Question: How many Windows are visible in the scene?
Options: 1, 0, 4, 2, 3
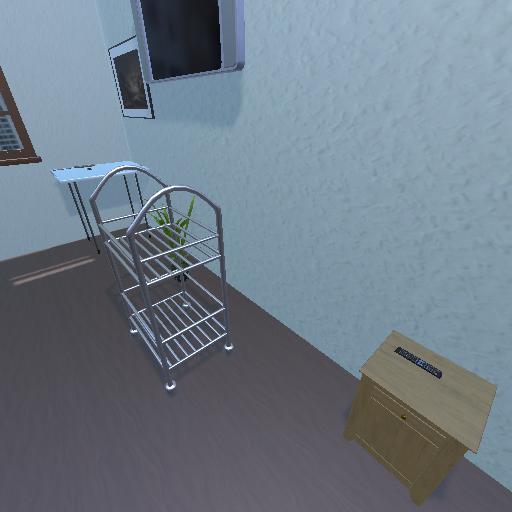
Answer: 1